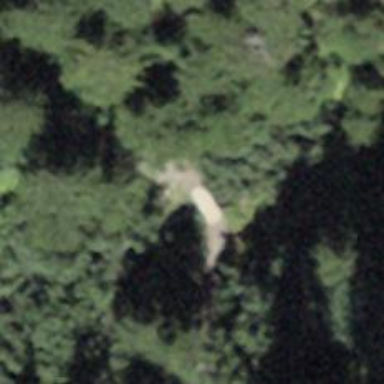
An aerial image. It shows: Dirt path bridge.